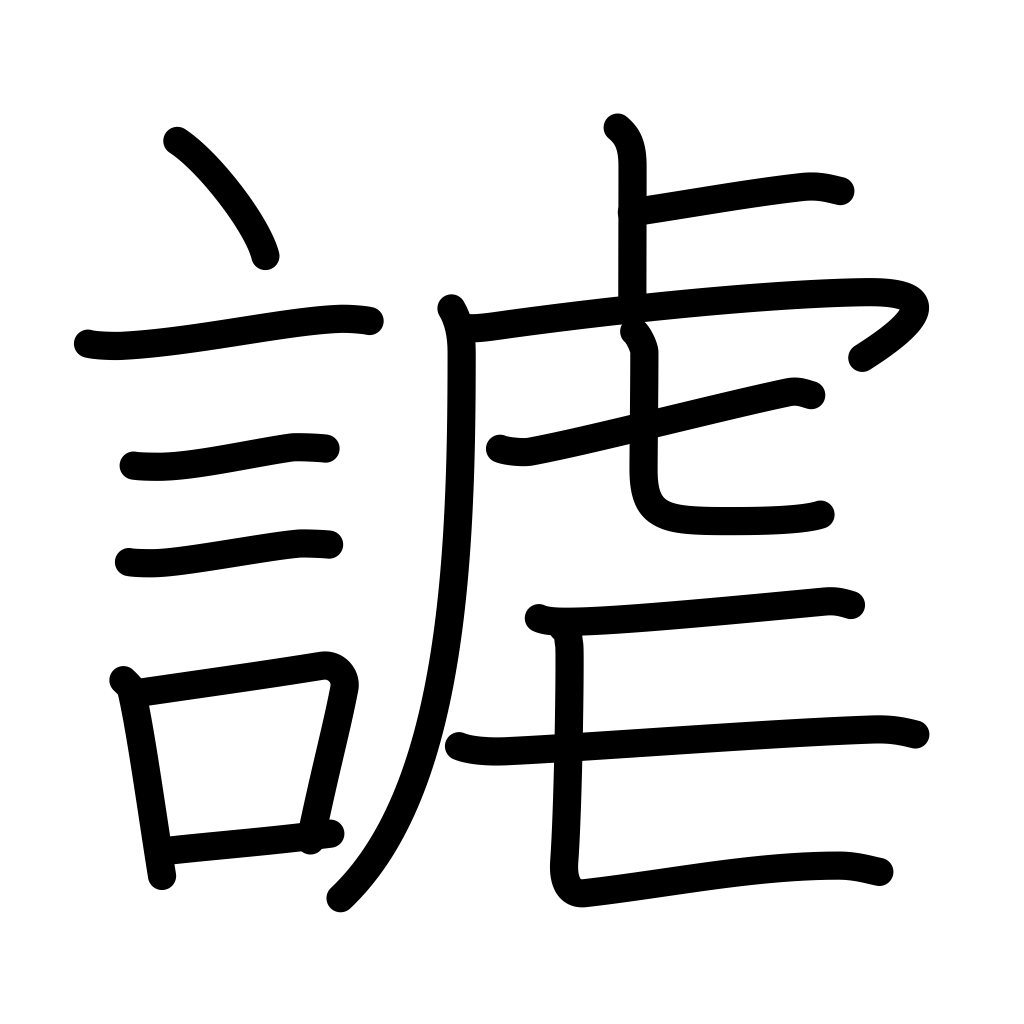
Meaning: sport with